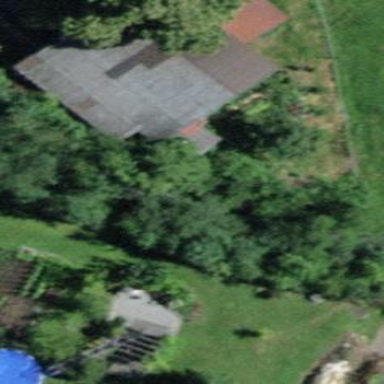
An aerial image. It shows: Barn.